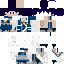
A male human skin with medium skin, wearing brown long hair dressed in a blue hoodie and black pants, featuring a closed mouth.